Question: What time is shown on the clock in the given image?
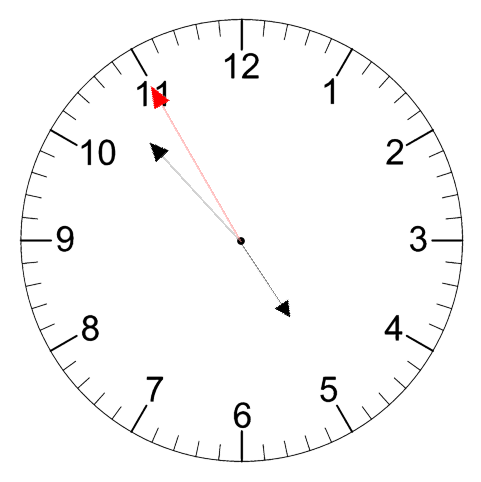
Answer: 04:52:55